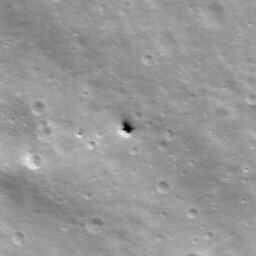
Pit: Stevinus 26
Host crater: Stevinus
Host type: impact_melt
Lunar coordinates: latitude -32.133, longitude 54.865